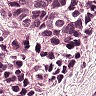
Metastatic tissue present: yes